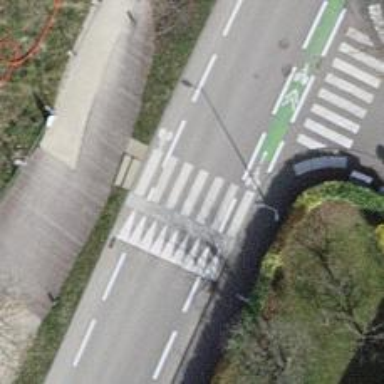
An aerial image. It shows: Road with crossing that includes traffic calming table.